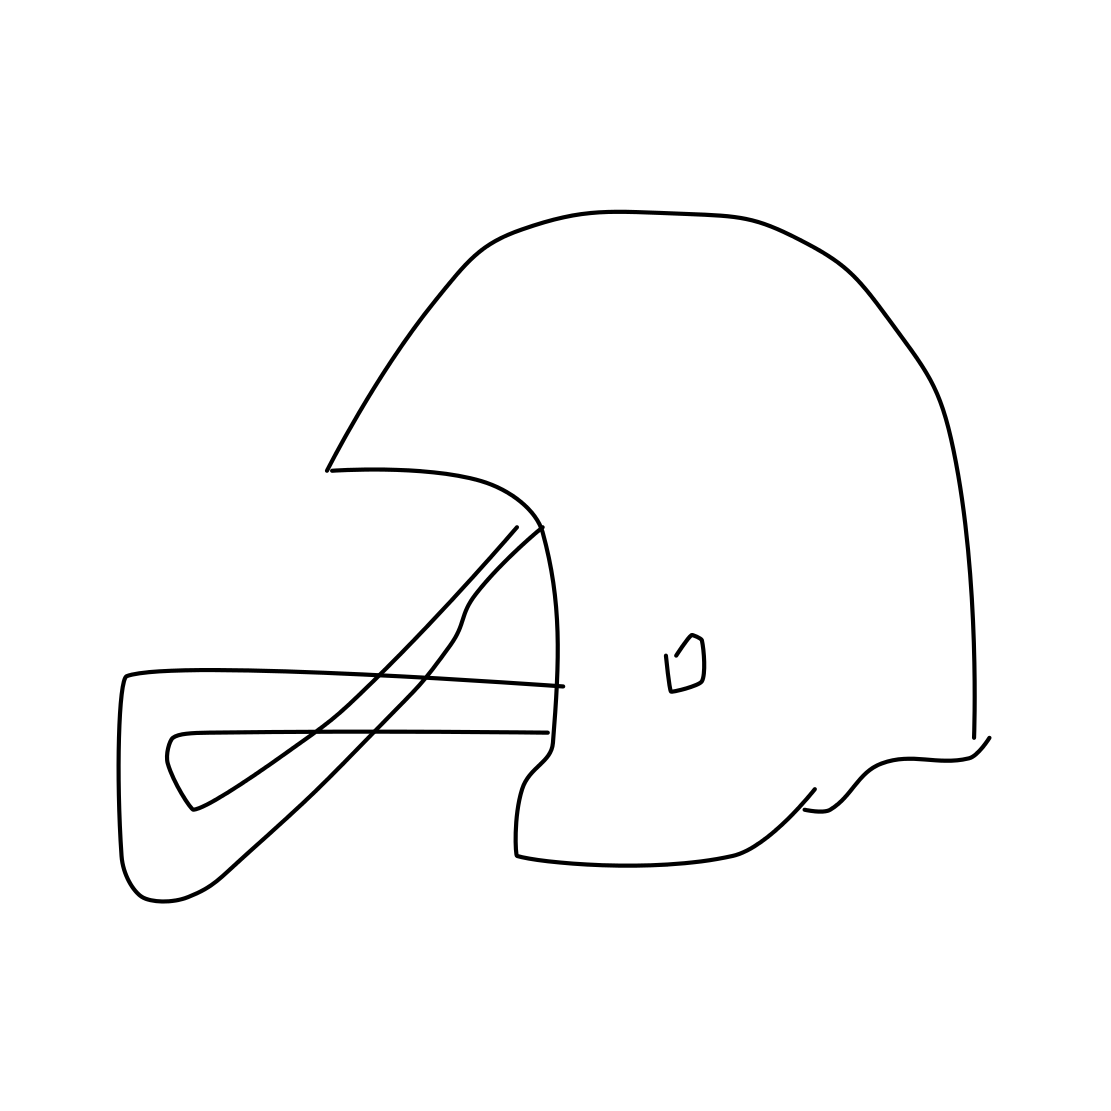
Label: helmet